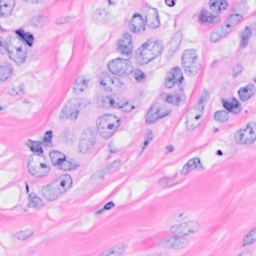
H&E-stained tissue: Breast